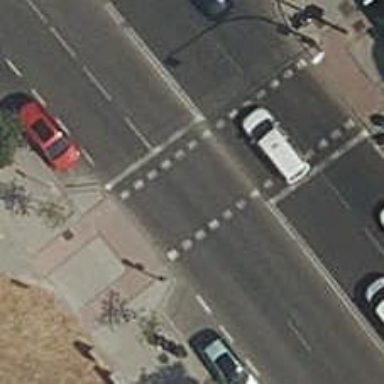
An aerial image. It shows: Road with traffic signals at crossing.